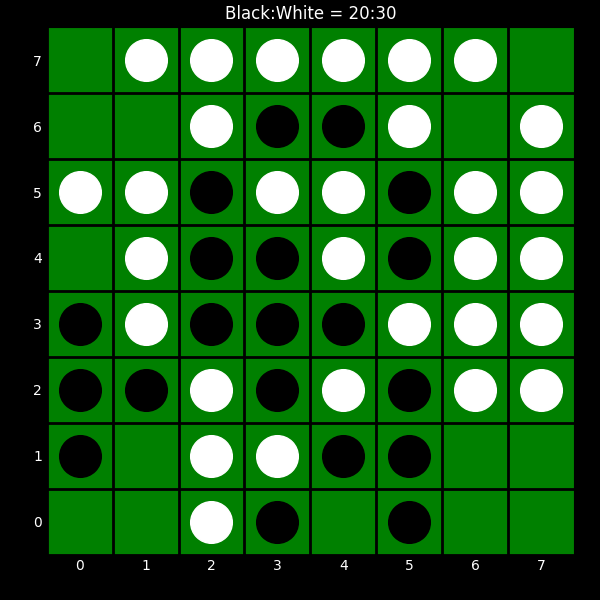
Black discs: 20
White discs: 30